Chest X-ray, AP view. Patient: 52 years old, sex M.
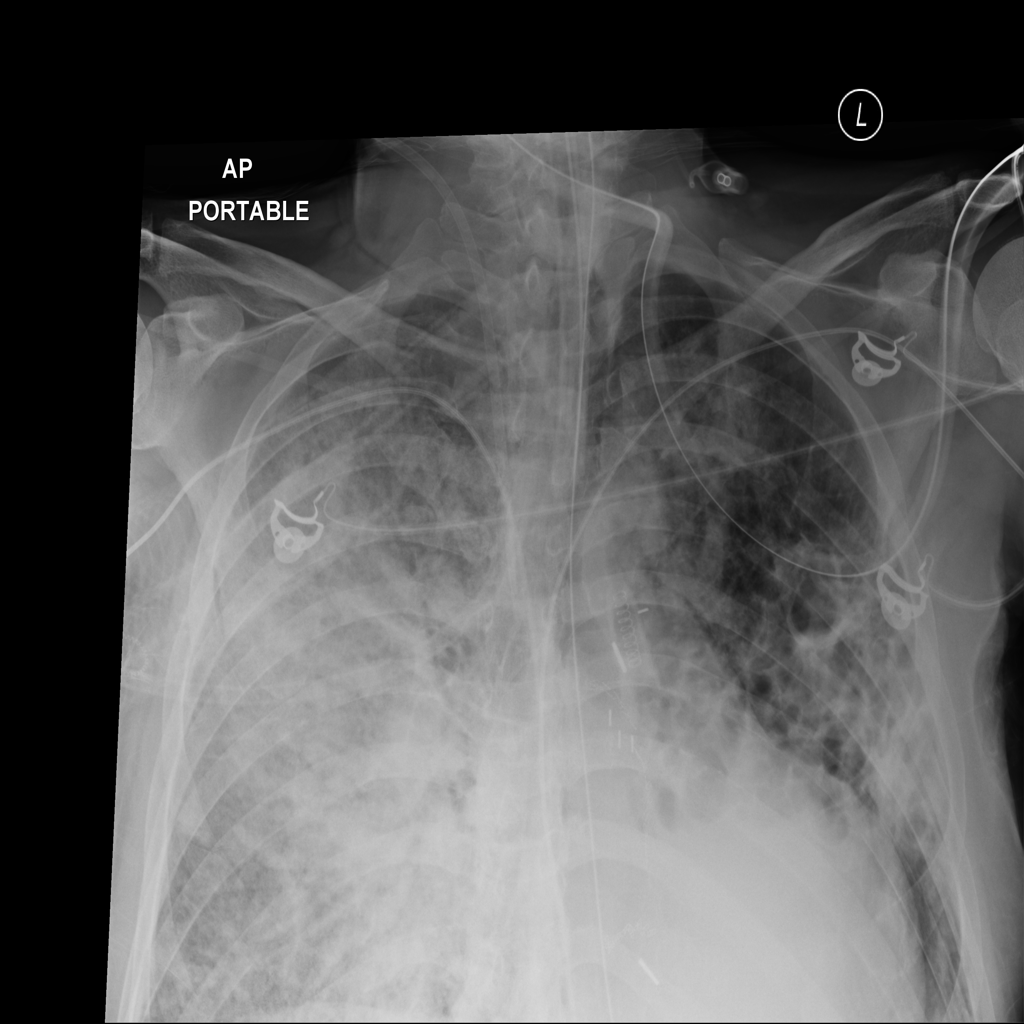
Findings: No Finding